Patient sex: F
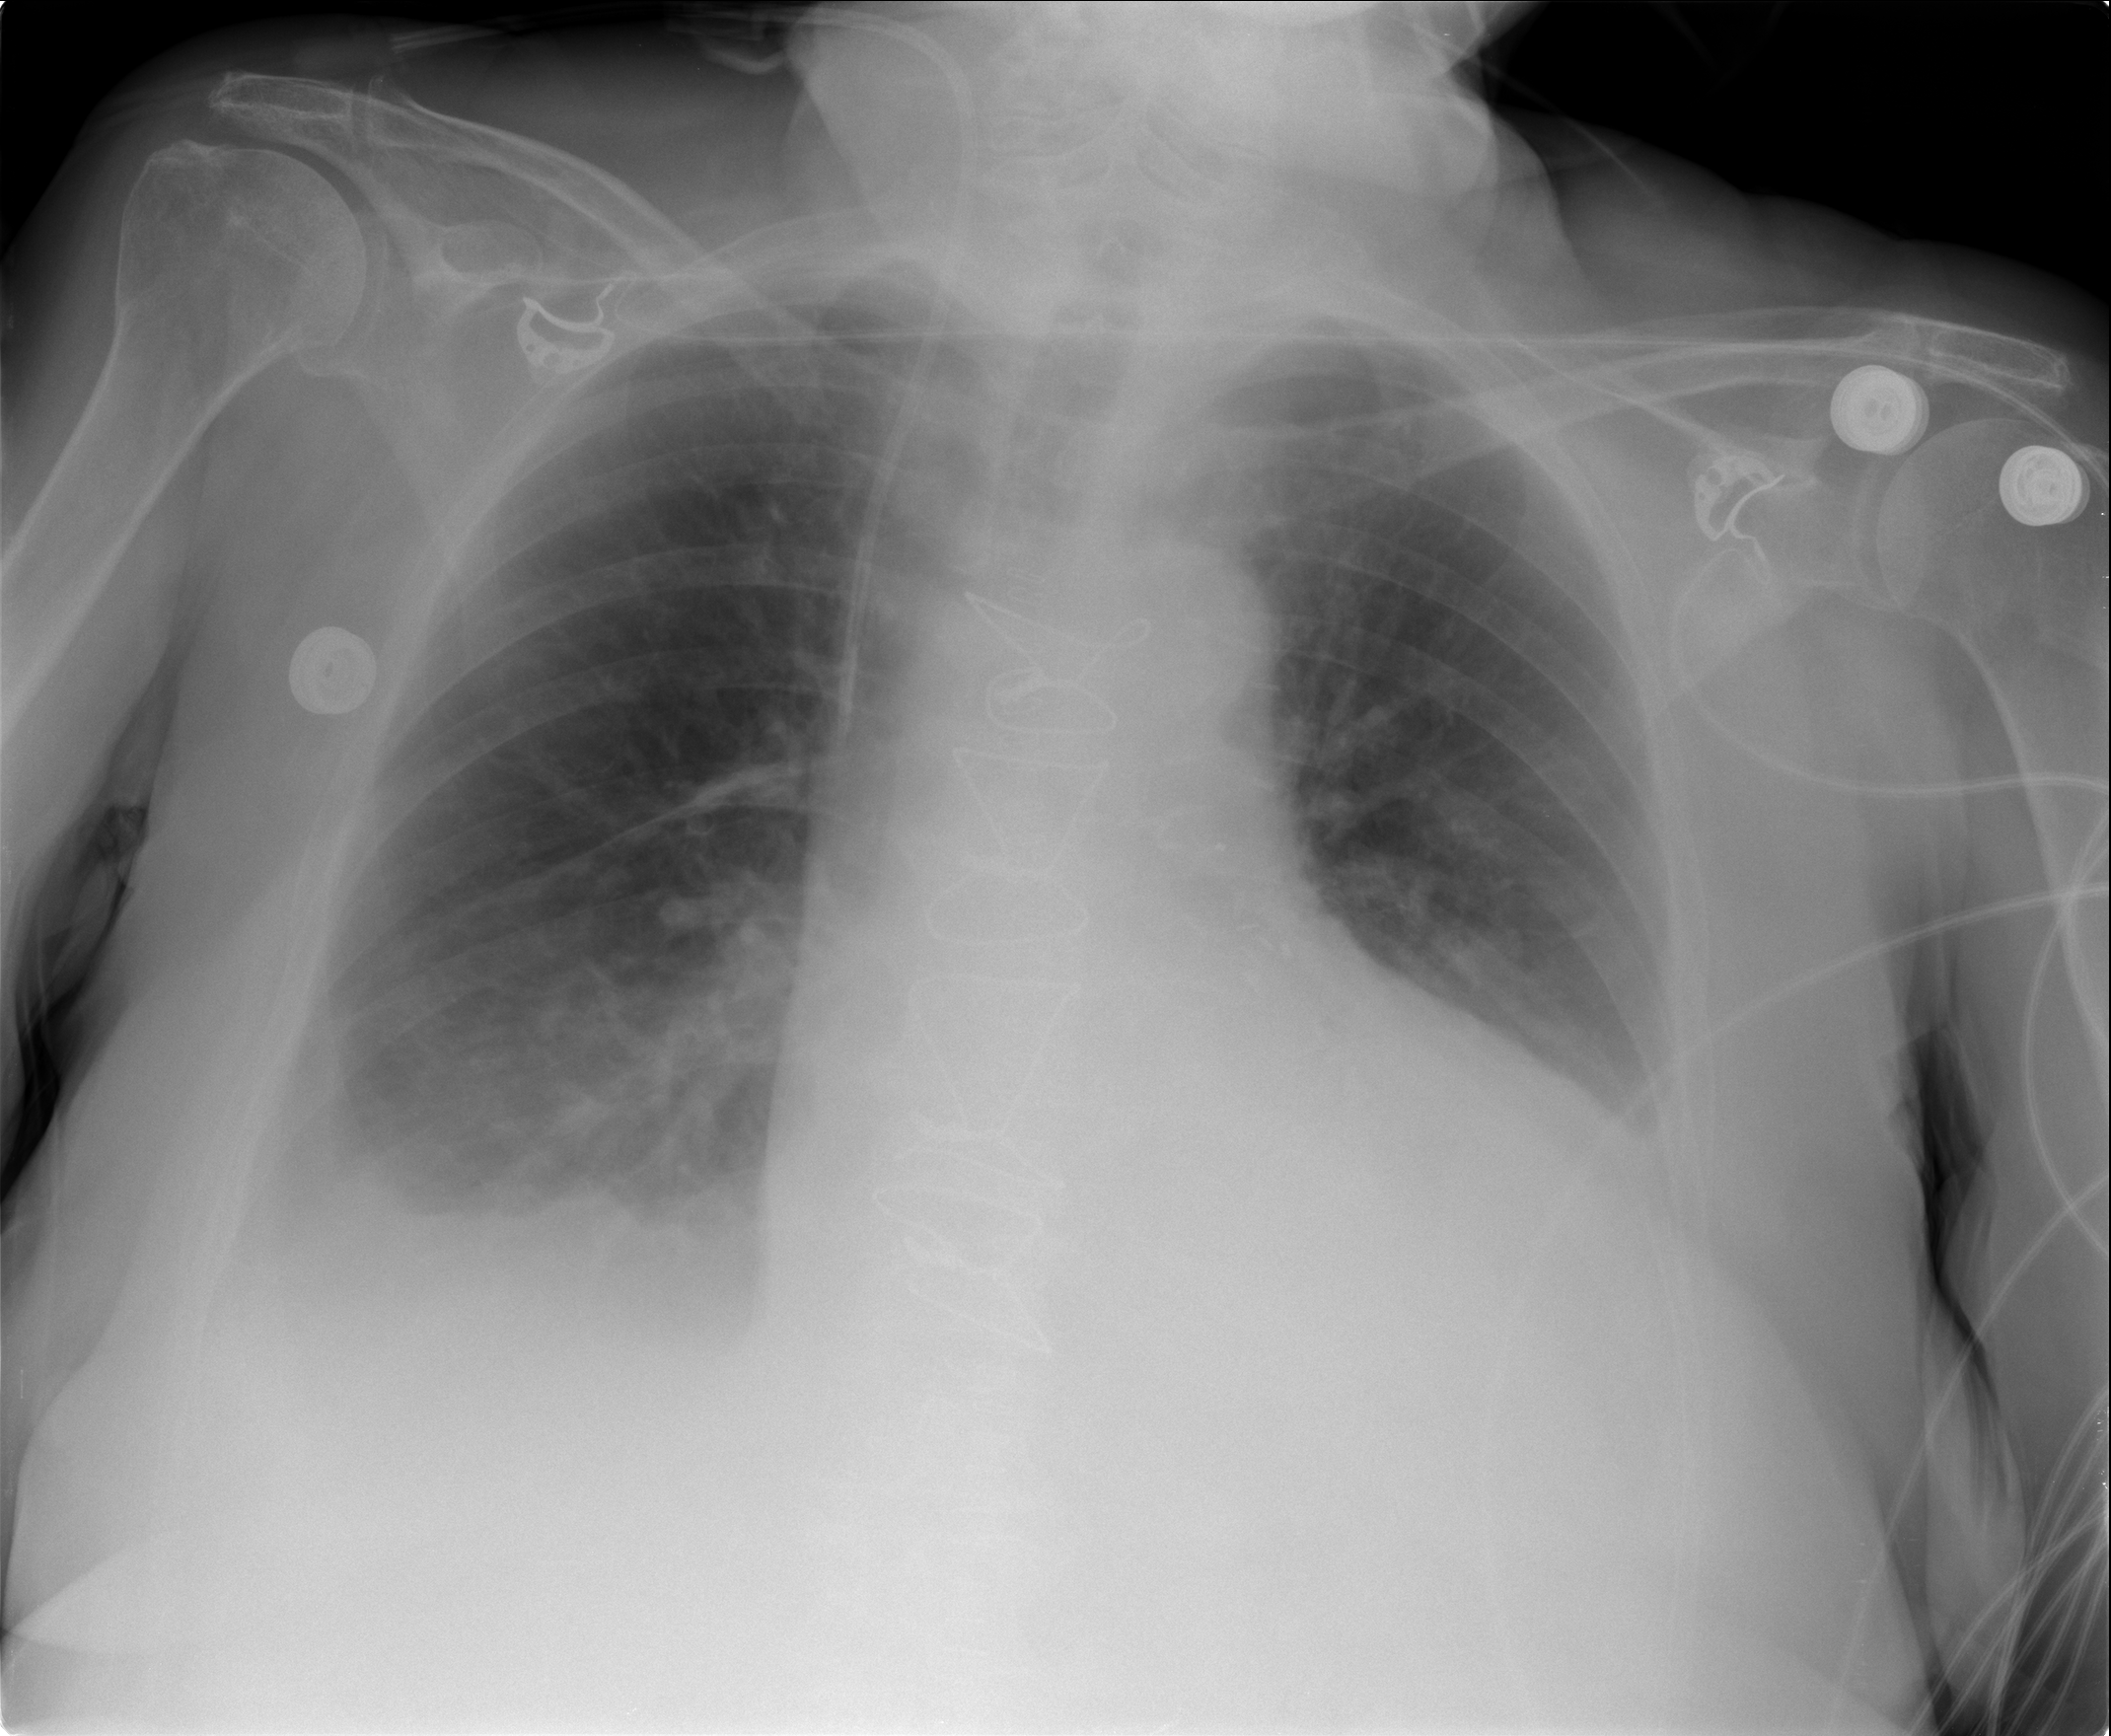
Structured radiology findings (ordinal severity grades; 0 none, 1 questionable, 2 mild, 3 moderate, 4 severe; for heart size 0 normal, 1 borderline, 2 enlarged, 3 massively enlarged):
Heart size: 2
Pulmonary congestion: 0
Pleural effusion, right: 2
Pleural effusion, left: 2
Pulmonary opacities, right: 0
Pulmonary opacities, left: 0
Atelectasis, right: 2
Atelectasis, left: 2